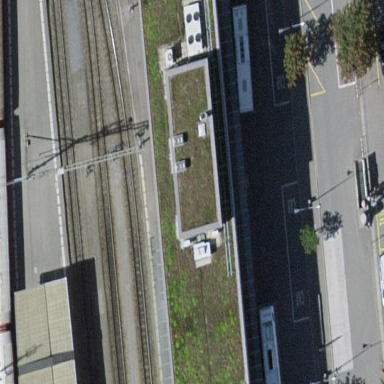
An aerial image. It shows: Flat-roofed train station building.